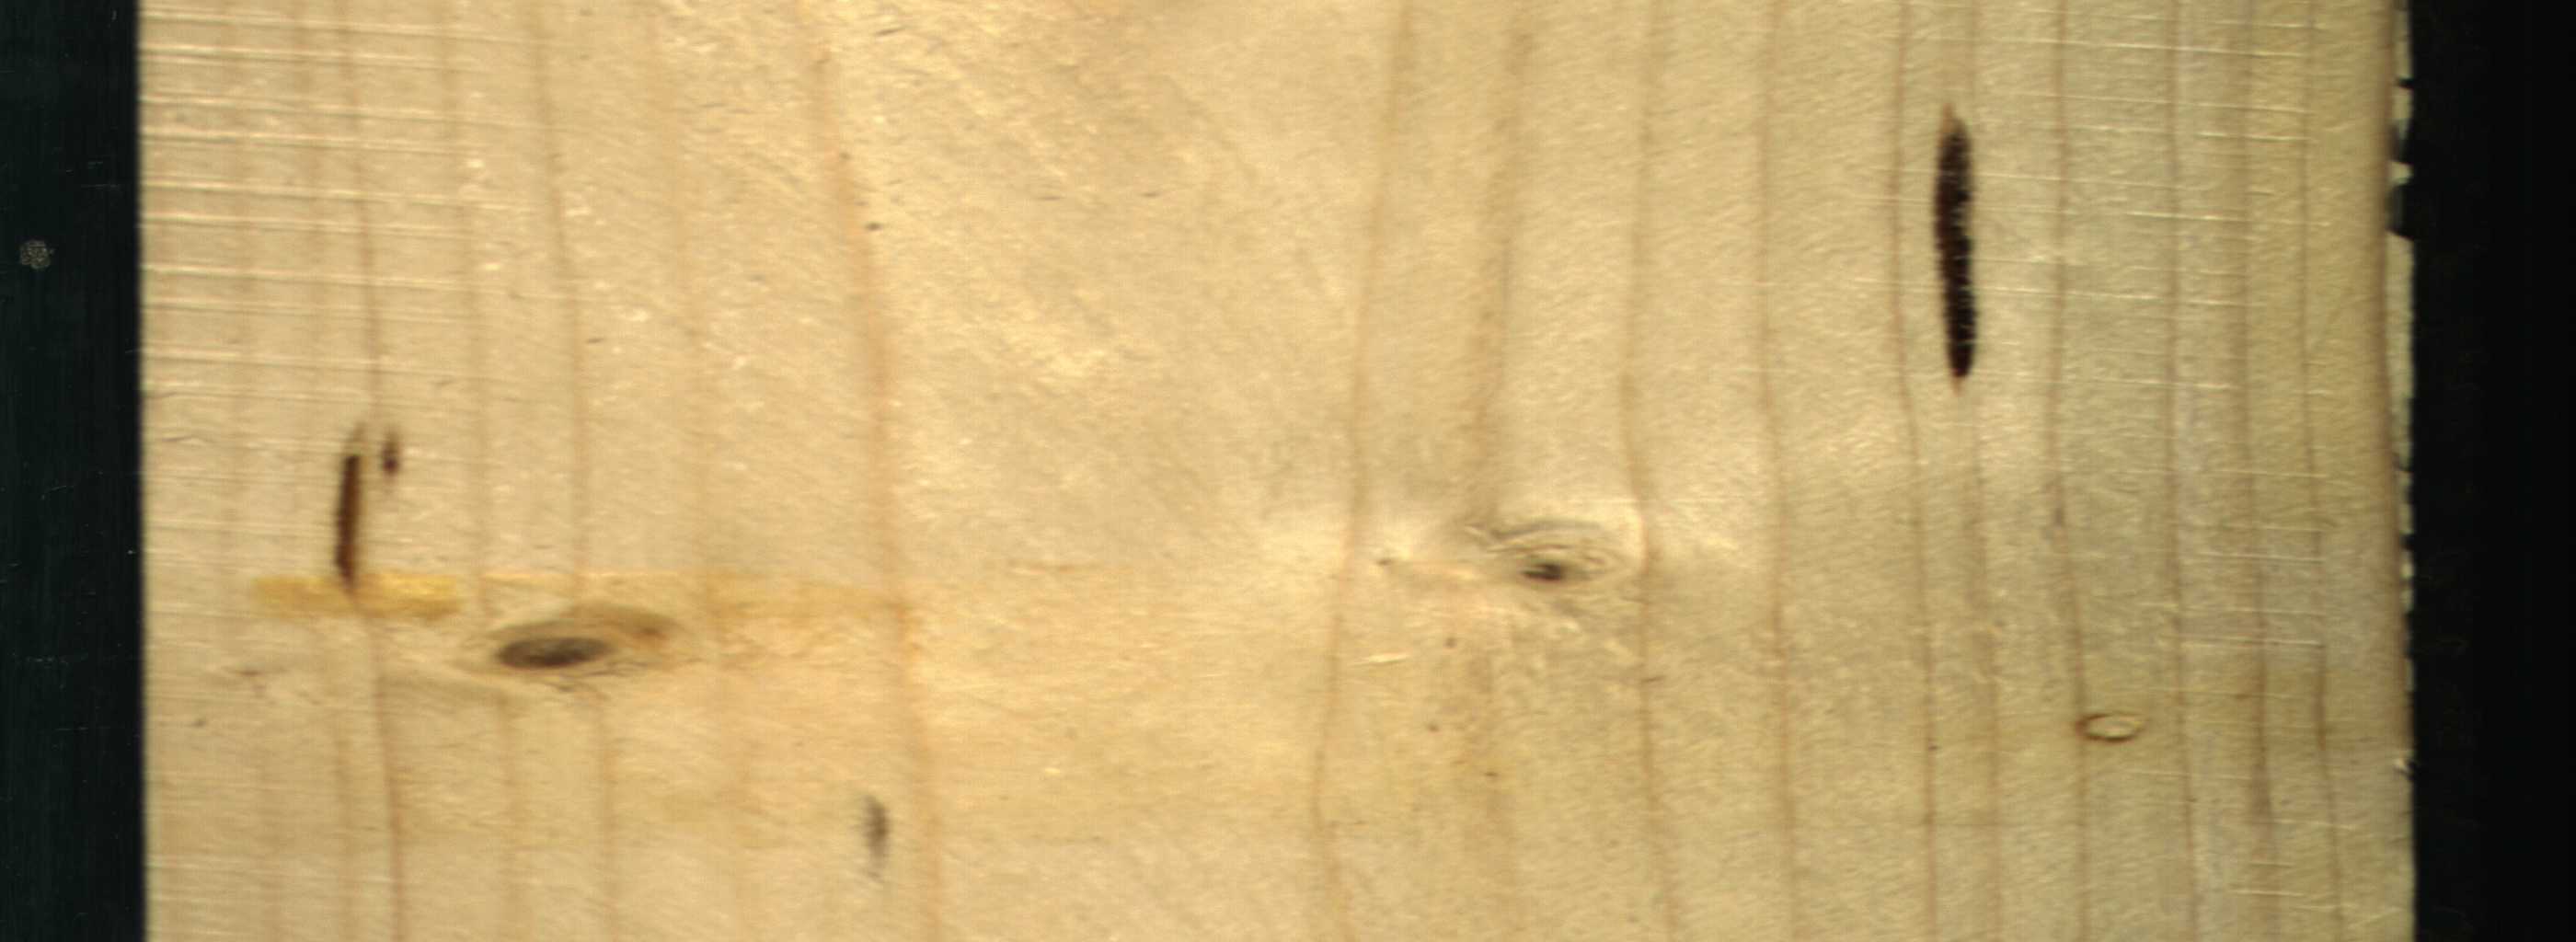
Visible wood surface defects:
resin
resin
Live_Knot
Live_Knot